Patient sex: M
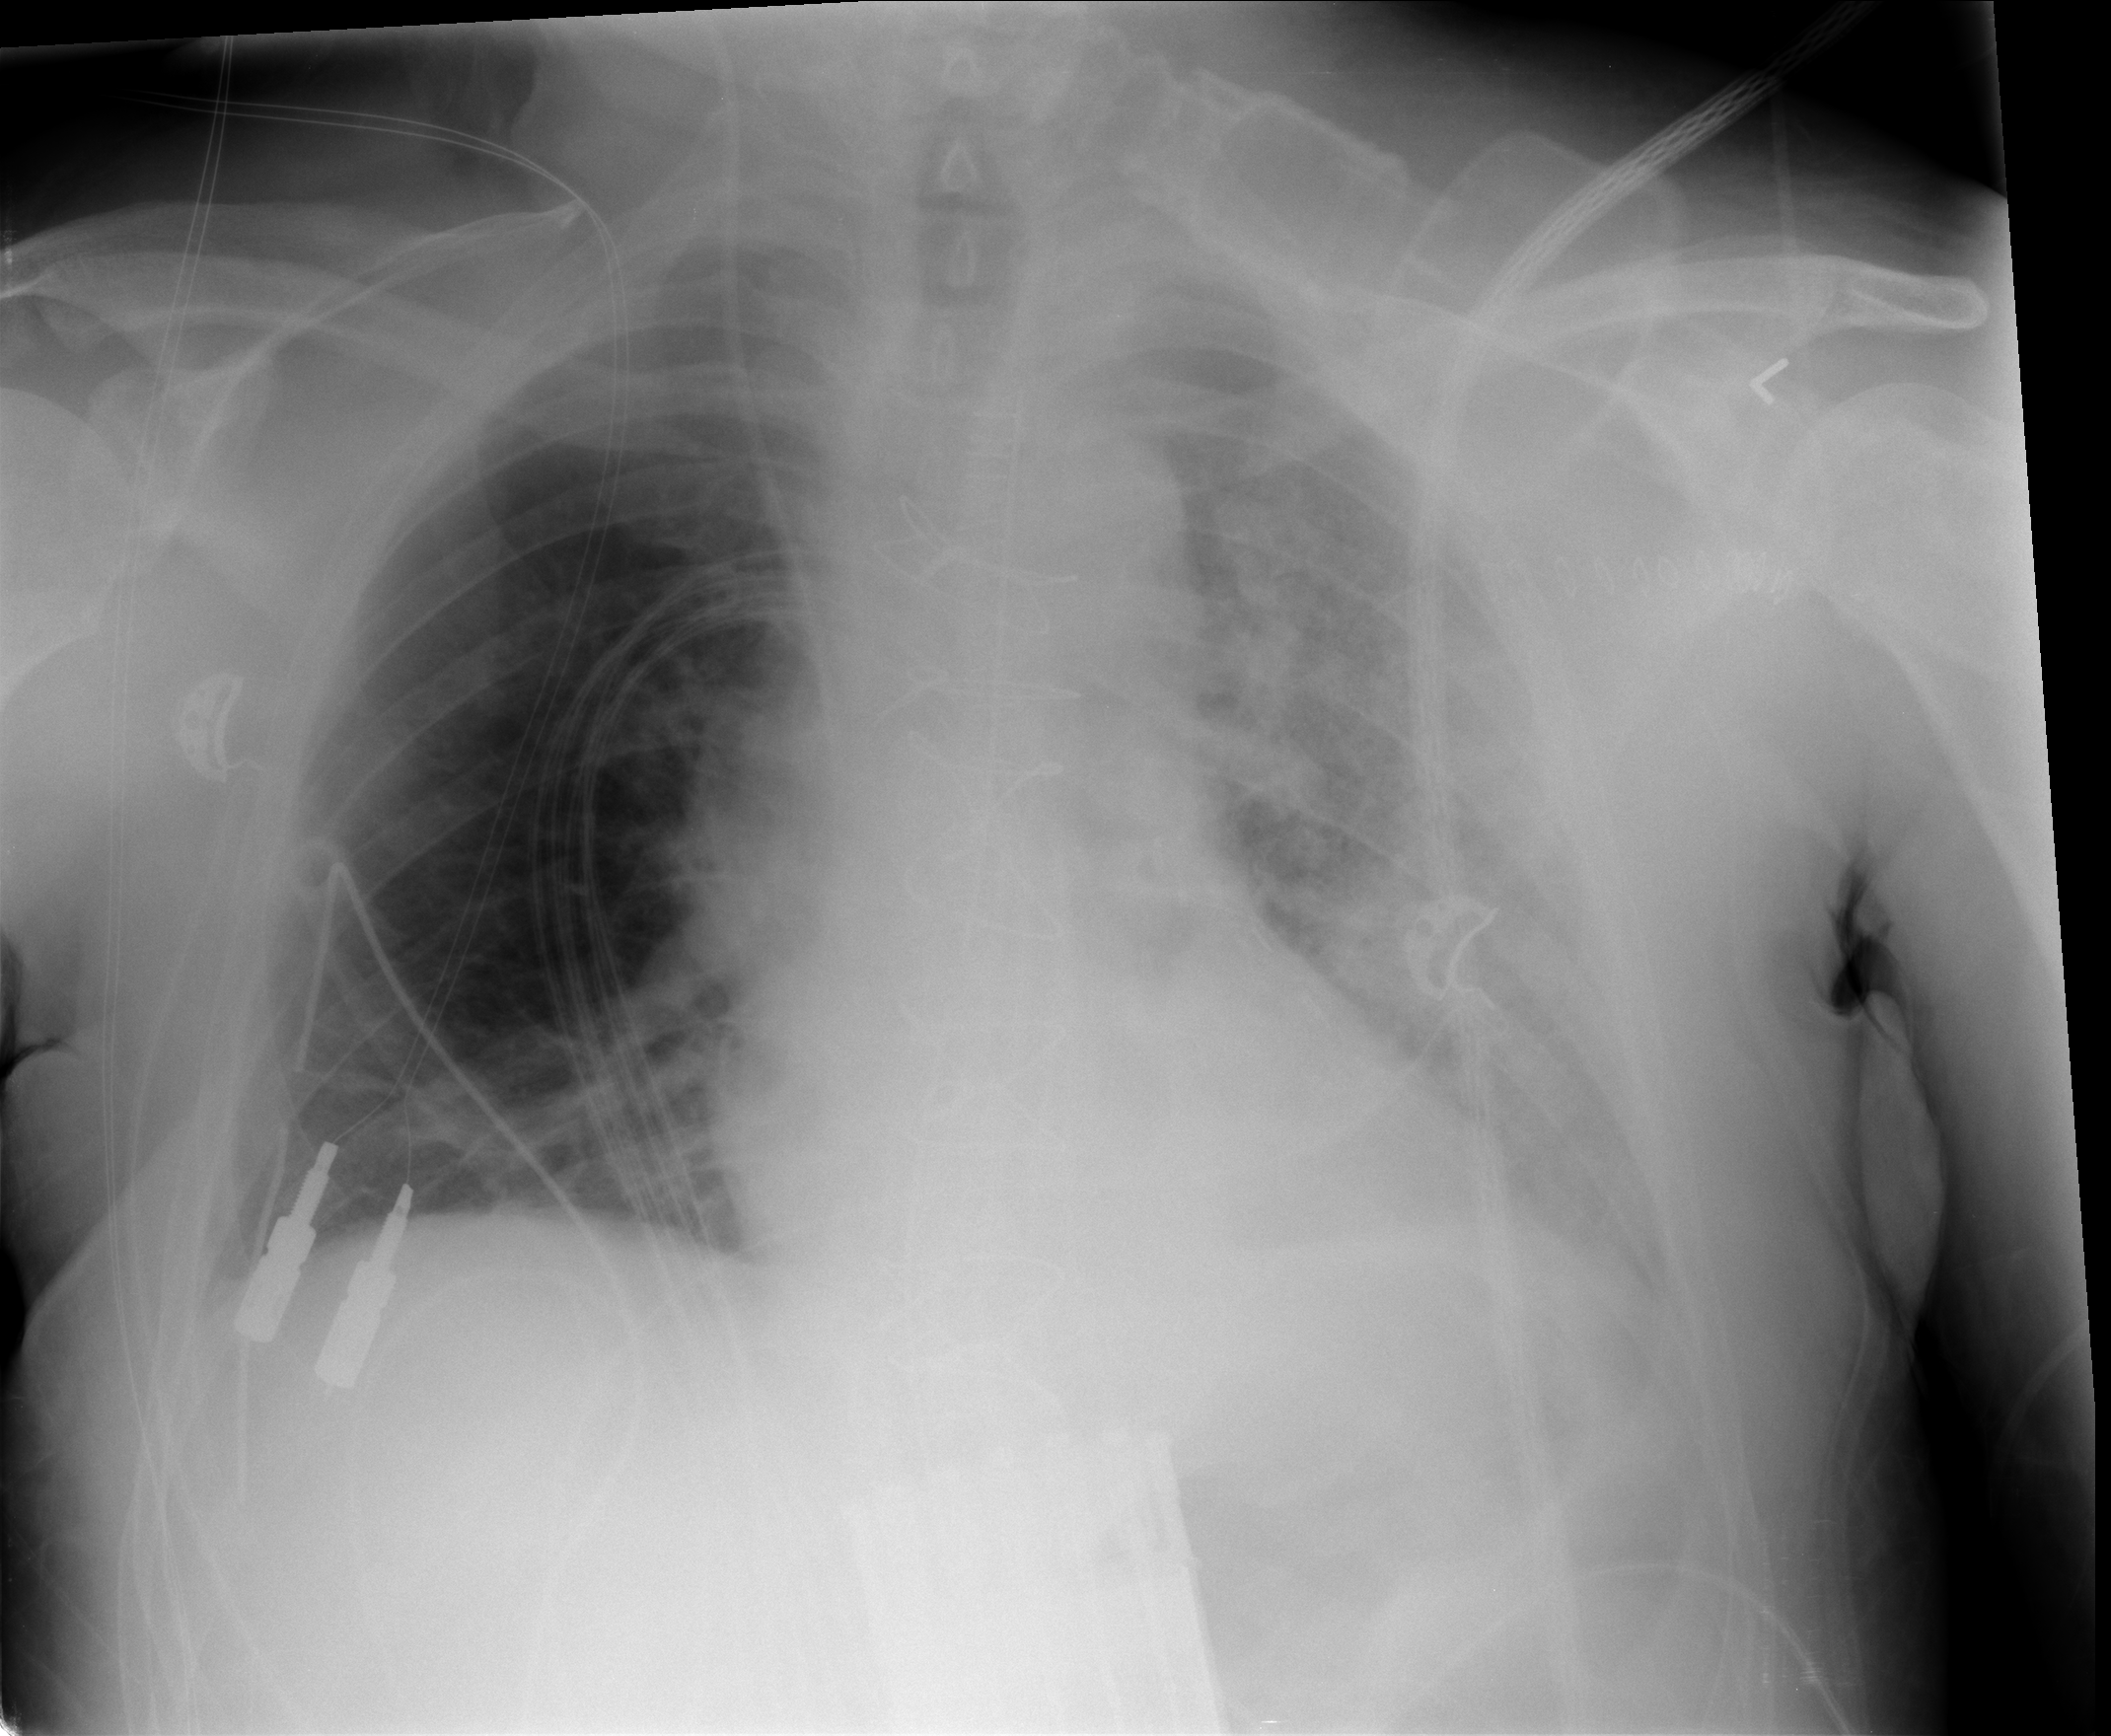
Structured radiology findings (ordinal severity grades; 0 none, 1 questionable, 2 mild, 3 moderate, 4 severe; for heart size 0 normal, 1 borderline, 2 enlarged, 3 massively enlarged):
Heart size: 0
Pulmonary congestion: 2
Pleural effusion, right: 0
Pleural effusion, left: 3
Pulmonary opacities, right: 0
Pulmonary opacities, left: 3
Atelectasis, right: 2
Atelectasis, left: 0